Field crop: maize
Growth stage: 2
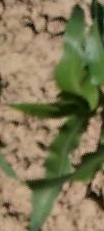
Species: maize